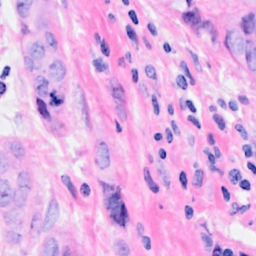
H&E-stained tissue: Breast